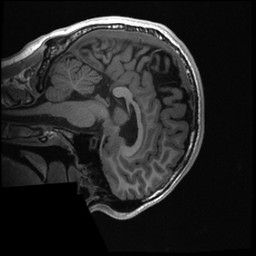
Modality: T1w
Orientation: sagittal